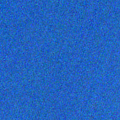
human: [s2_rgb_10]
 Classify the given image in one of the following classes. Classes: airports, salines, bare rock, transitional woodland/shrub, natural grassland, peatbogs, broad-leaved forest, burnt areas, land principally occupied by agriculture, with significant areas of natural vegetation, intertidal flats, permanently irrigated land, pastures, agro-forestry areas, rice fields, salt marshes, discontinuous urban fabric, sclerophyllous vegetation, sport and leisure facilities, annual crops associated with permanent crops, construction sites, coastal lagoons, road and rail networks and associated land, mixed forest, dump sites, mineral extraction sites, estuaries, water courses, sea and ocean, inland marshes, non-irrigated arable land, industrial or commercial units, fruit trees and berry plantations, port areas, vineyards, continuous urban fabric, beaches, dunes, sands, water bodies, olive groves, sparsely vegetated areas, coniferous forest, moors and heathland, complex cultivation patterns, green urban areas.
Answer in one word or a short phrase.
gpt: sea and ocean